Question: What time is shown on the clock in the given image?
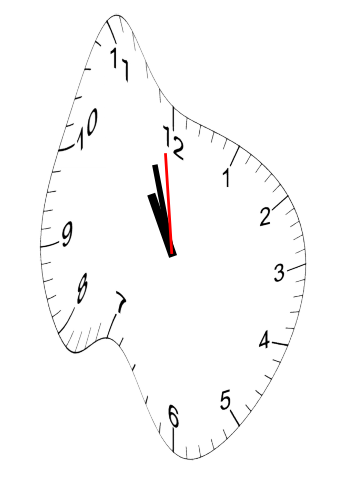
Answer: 10:56:59